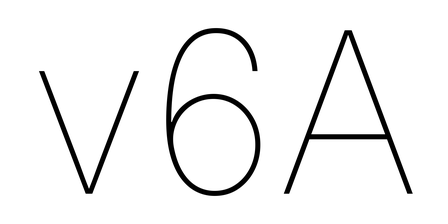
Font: Inter_Thin